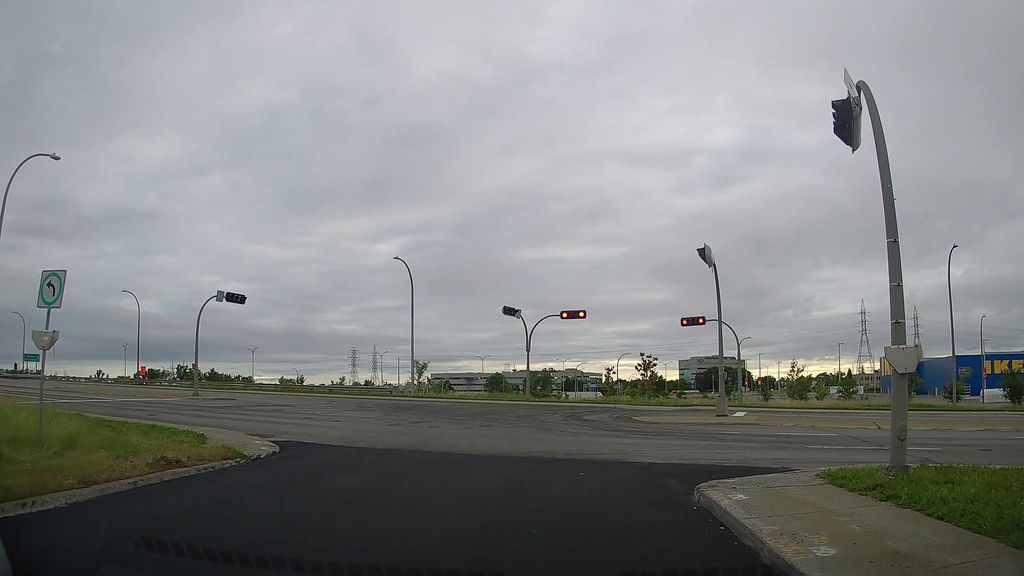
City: montreal